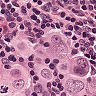
Metastatic tissue present: yes